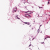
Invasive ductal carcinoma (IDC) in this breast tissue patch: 0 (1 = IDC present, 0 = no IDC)